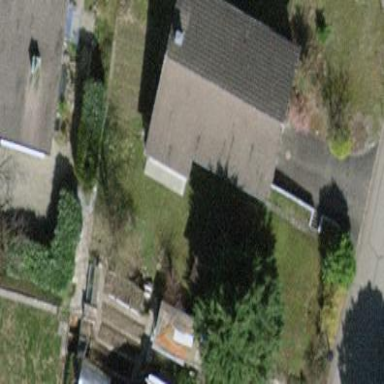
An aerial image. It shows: Detached building with gabled roof.